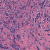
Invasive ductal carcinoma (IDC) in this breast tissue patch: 1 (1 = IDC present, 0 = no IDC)